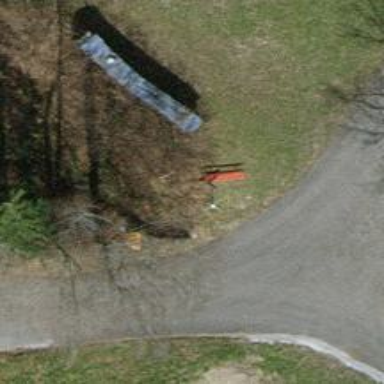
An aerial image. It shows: Bench for seating.